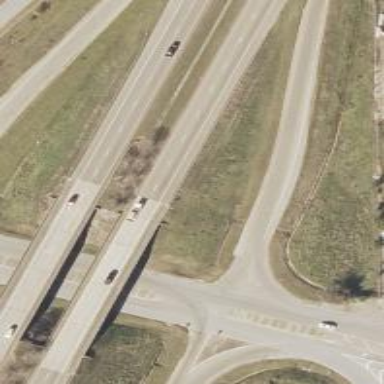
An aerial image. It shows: Bridge over motorway.